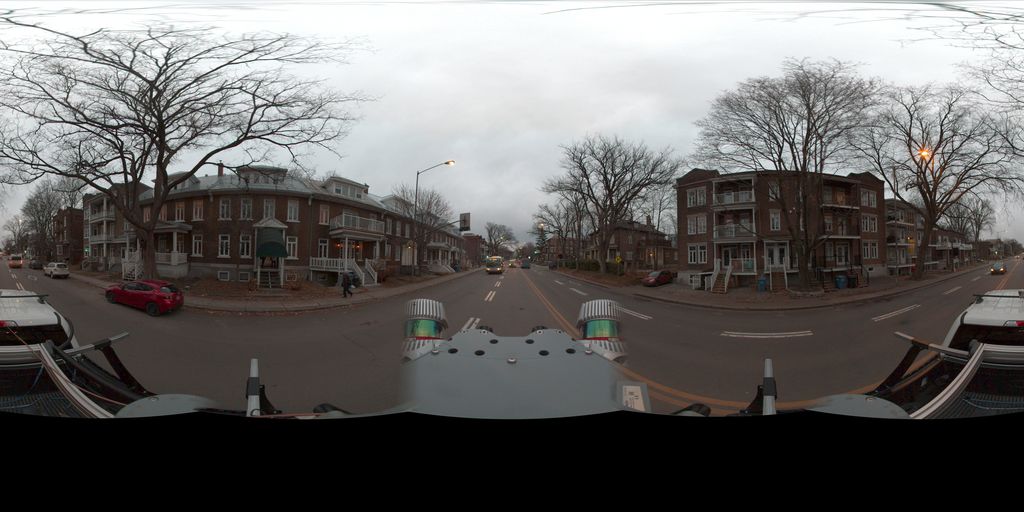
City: quebec_city